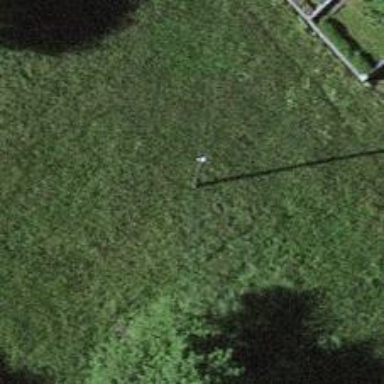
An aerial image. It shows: Power pole.